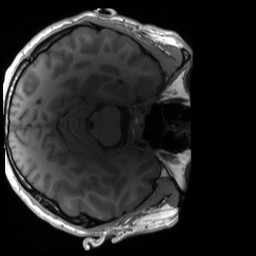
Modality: T1w
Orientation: axial
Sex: male